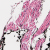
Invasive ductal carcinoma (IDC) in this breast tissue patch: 0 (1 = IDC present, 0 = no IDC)